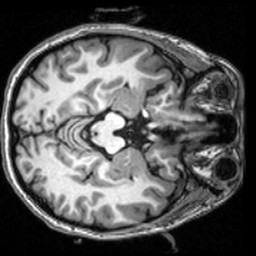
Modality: T1w
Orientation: axial
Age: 20
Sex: female
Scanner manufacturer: siemens
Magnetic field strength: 3 T
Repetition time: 2.53 s
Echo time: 0.00339 s